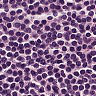
Metastatic tissue present: no